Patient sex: M
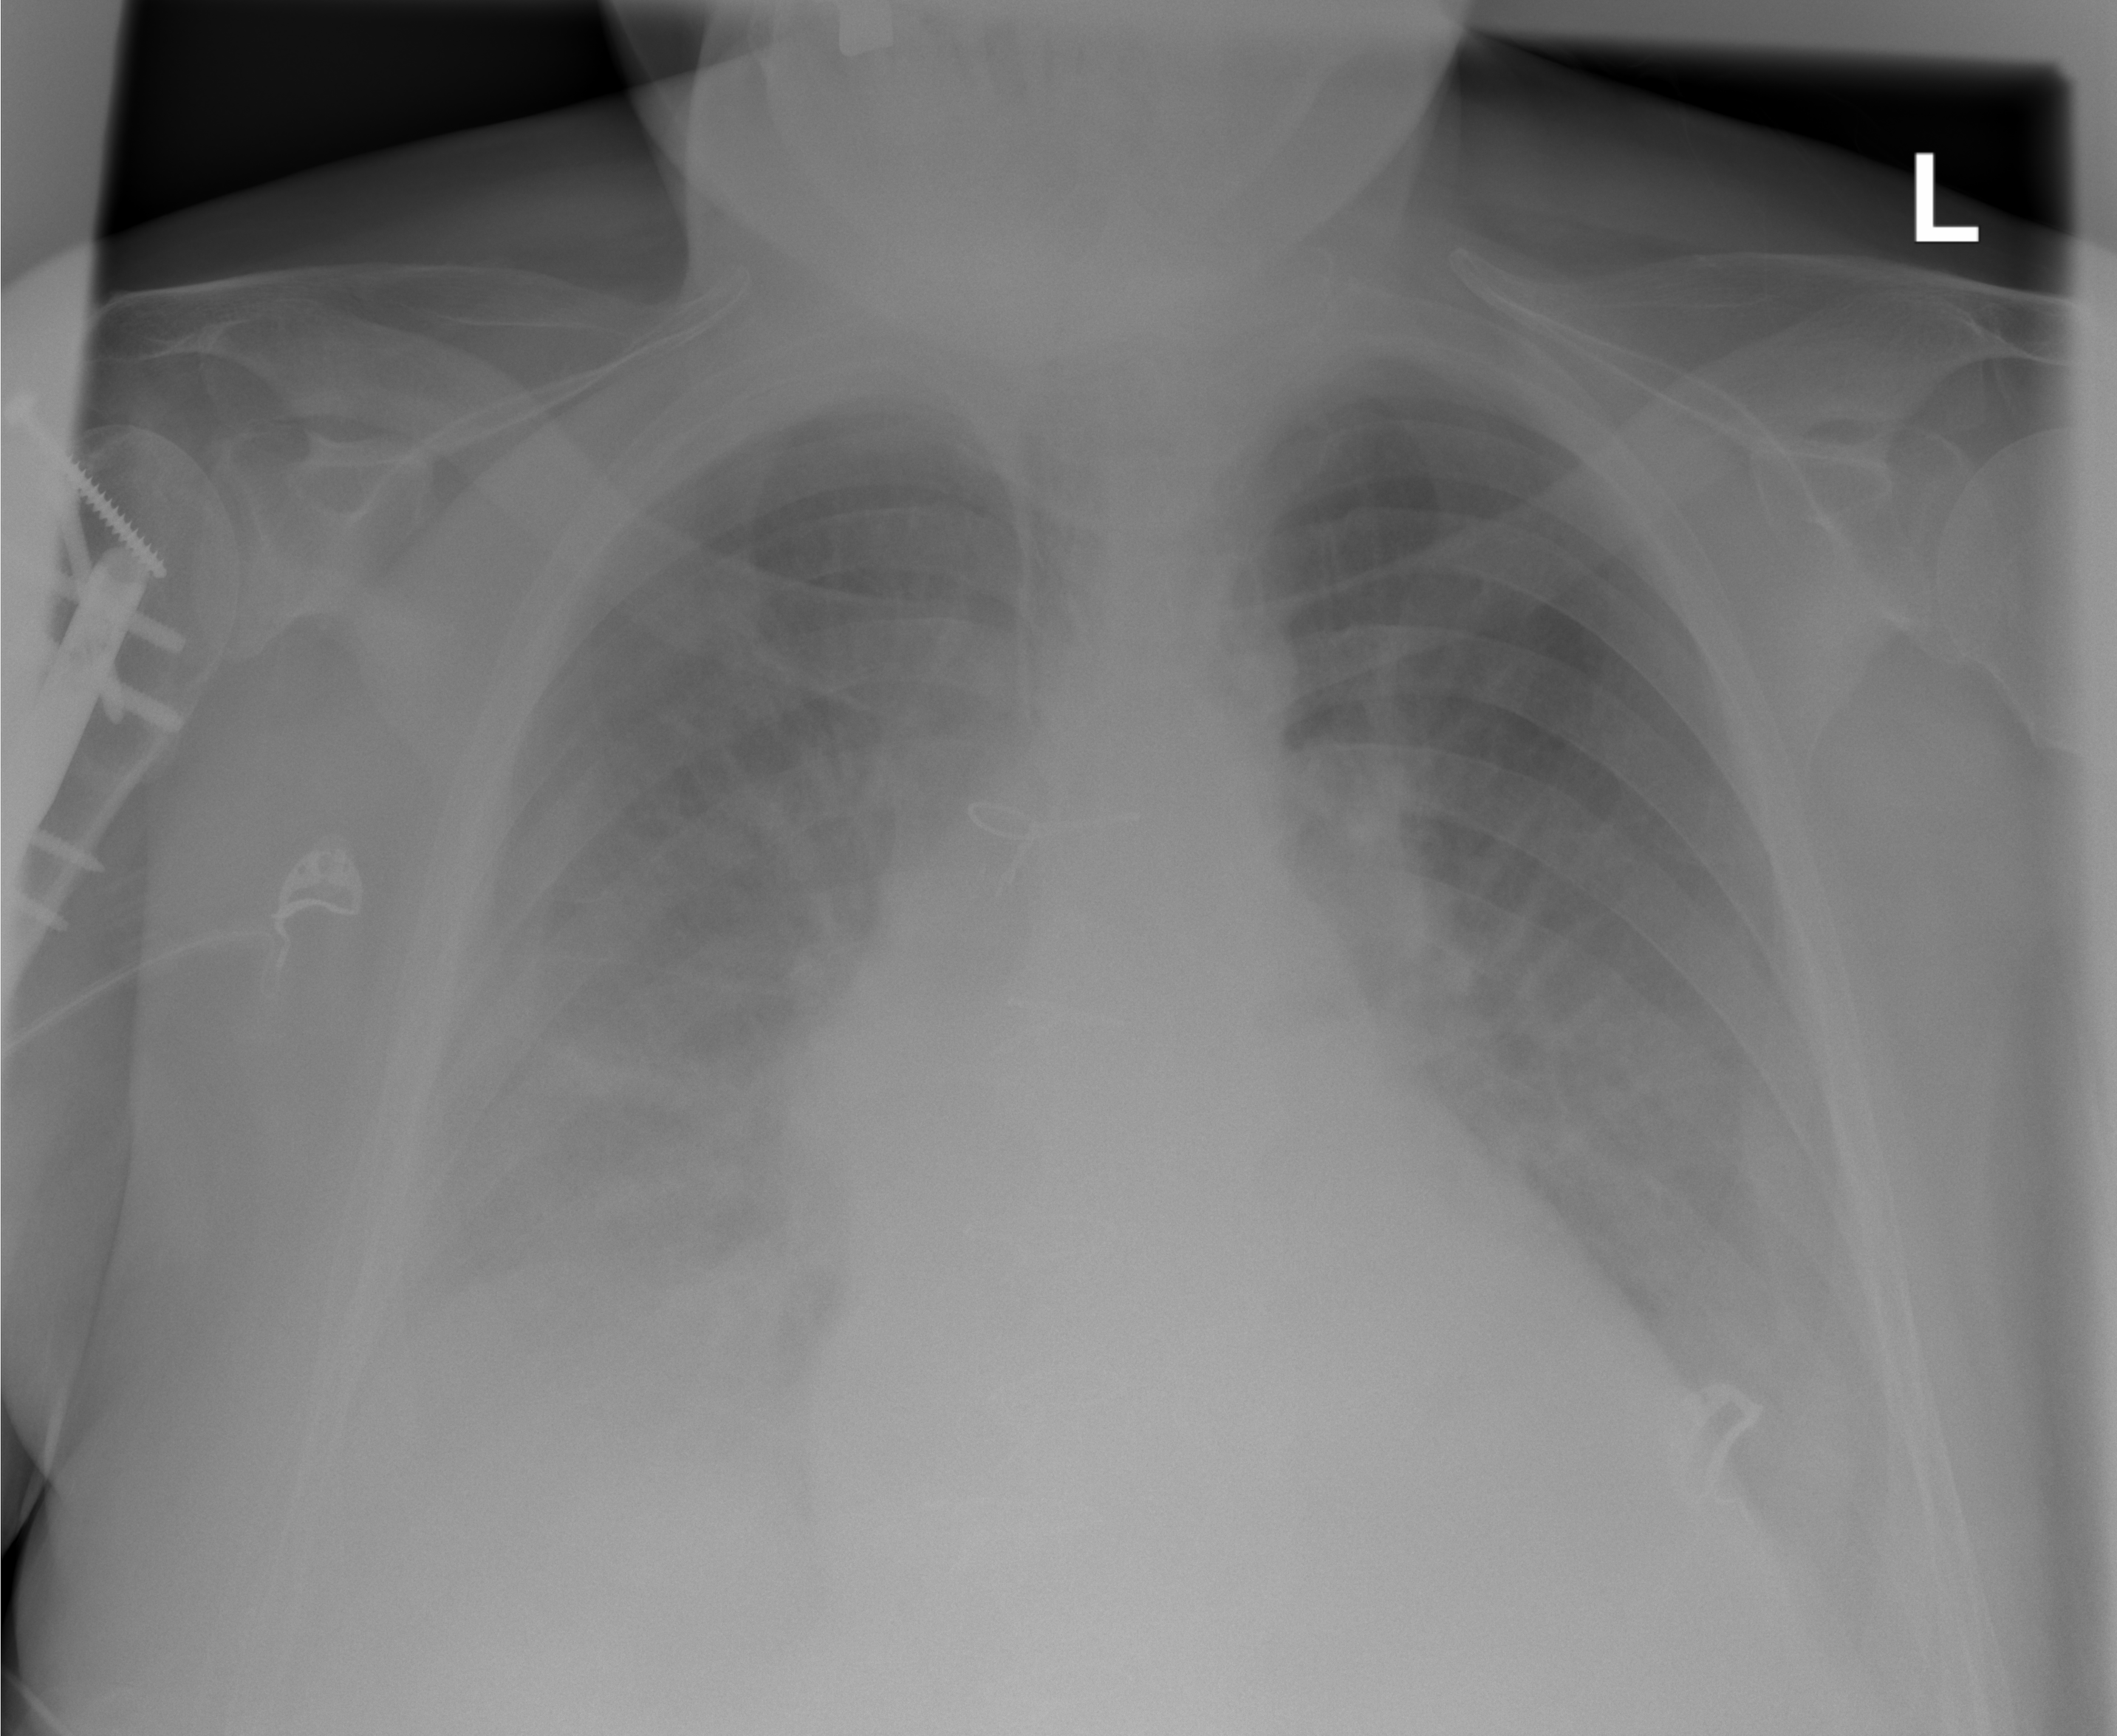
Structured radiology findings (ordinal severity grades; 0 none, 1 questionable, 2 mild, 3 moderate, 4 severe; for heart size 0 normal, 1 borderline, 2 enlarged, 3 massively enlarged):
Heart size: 3
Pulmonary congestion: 2
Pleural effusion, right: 3
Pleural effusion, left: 3
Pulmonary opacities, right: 0
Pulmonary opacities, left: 0
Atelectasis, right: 3
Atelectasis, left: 2